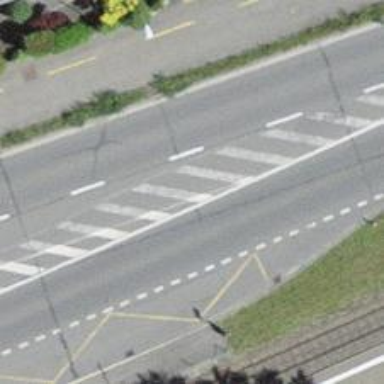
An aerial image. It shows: Public transport stop position.